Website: lowes
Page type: cart
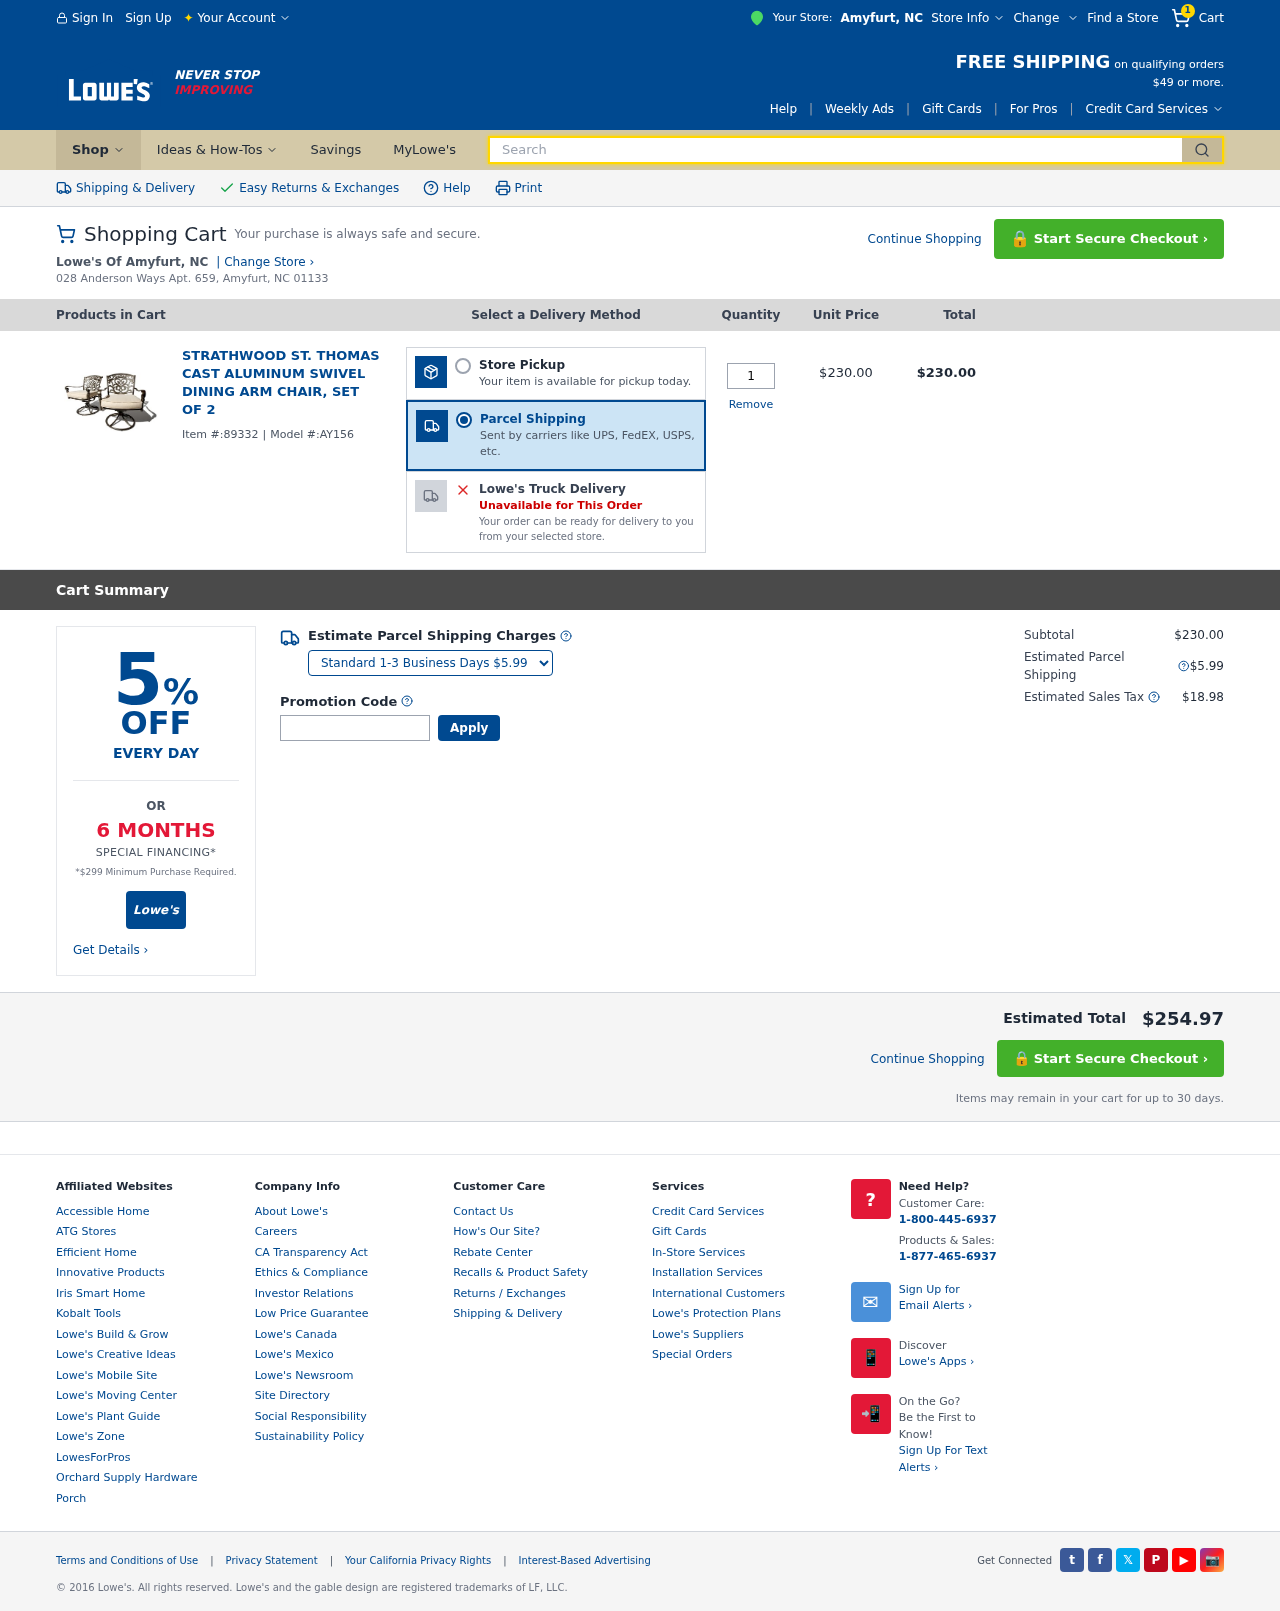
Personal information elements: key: PII_CITY
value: Amyfurt
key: PII_STATE_ABBR
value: NC
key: PII_STREET
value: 028 Anderson Ways Apt. 659
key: PII_CITY_STATE_ZIP
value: Amyfurt, NC 01133
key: PII_PROMO_CODE
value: SUMMER82
Product elements: key: PRODUCT1_NAME
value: Strathwood St. Thomas Cast Aluminum Swivel Dining Arm Chair, Set of 2
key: PRODUCT1_PRICE
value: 230
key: PRODUCT1_QUANTITY
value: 1
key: PRODUCT1_ITEM_ID
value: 89332
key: PRODUCT1_MODEL_ID
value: AY156
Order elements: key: ORDER_NUM_ITEMS
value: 1
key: ORDER_ITEM_TOTAL
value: $230.00
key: ORDER_SUBTOTAL
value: $230.00
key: ORDER_SHIPPING_COST
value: $5.99
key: ORDER_TAX
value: $18.98
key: ORDER_TOTAL
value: $254.97
Search elements: key: HEADER_SEARCH
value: Search